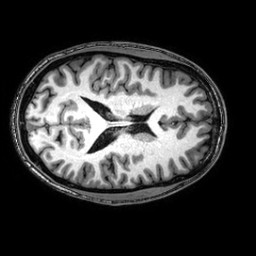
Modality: T1w
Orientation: axial
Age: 25
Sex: male